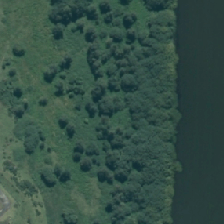
Land cover: herbaceous_freshwater_vege